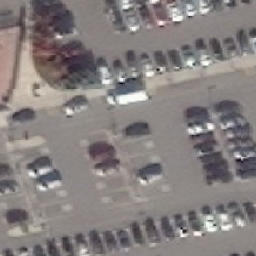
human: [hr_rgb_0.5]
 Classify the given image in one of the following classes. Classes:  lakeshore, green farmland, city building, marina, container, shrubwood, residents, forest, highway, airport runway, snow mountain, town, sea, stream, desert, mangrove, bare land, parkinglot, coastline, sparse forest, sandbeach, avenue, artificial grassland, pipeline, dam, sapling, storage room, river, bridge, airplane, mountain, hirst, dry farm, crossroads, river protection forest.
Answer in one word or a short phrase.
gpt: parkinglot